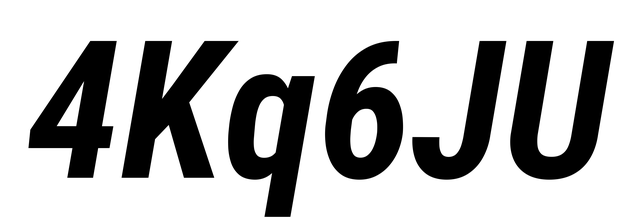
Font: Roboto-Italic_Condensed_Bold_Italic